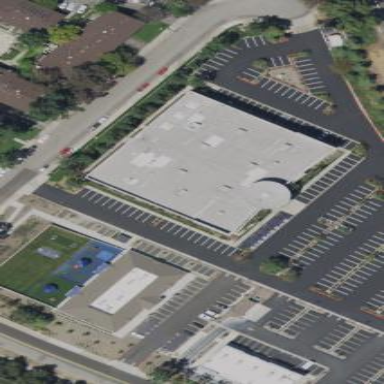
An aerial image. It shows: Building used as fitness center.